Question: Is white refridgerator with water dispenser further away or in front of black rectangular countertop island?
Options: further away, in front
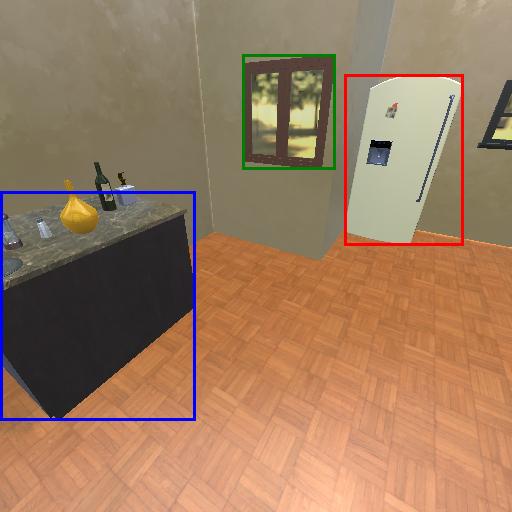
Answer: further away